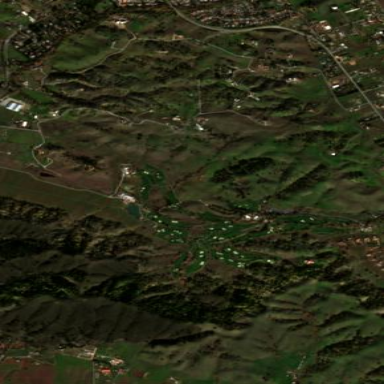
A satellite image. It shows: Golf course.